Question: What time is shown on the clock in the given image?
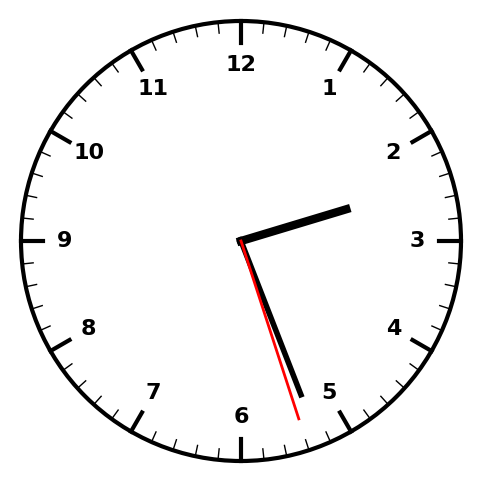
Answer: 02:26:27